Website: ulta-beauty
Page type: customer-info-address
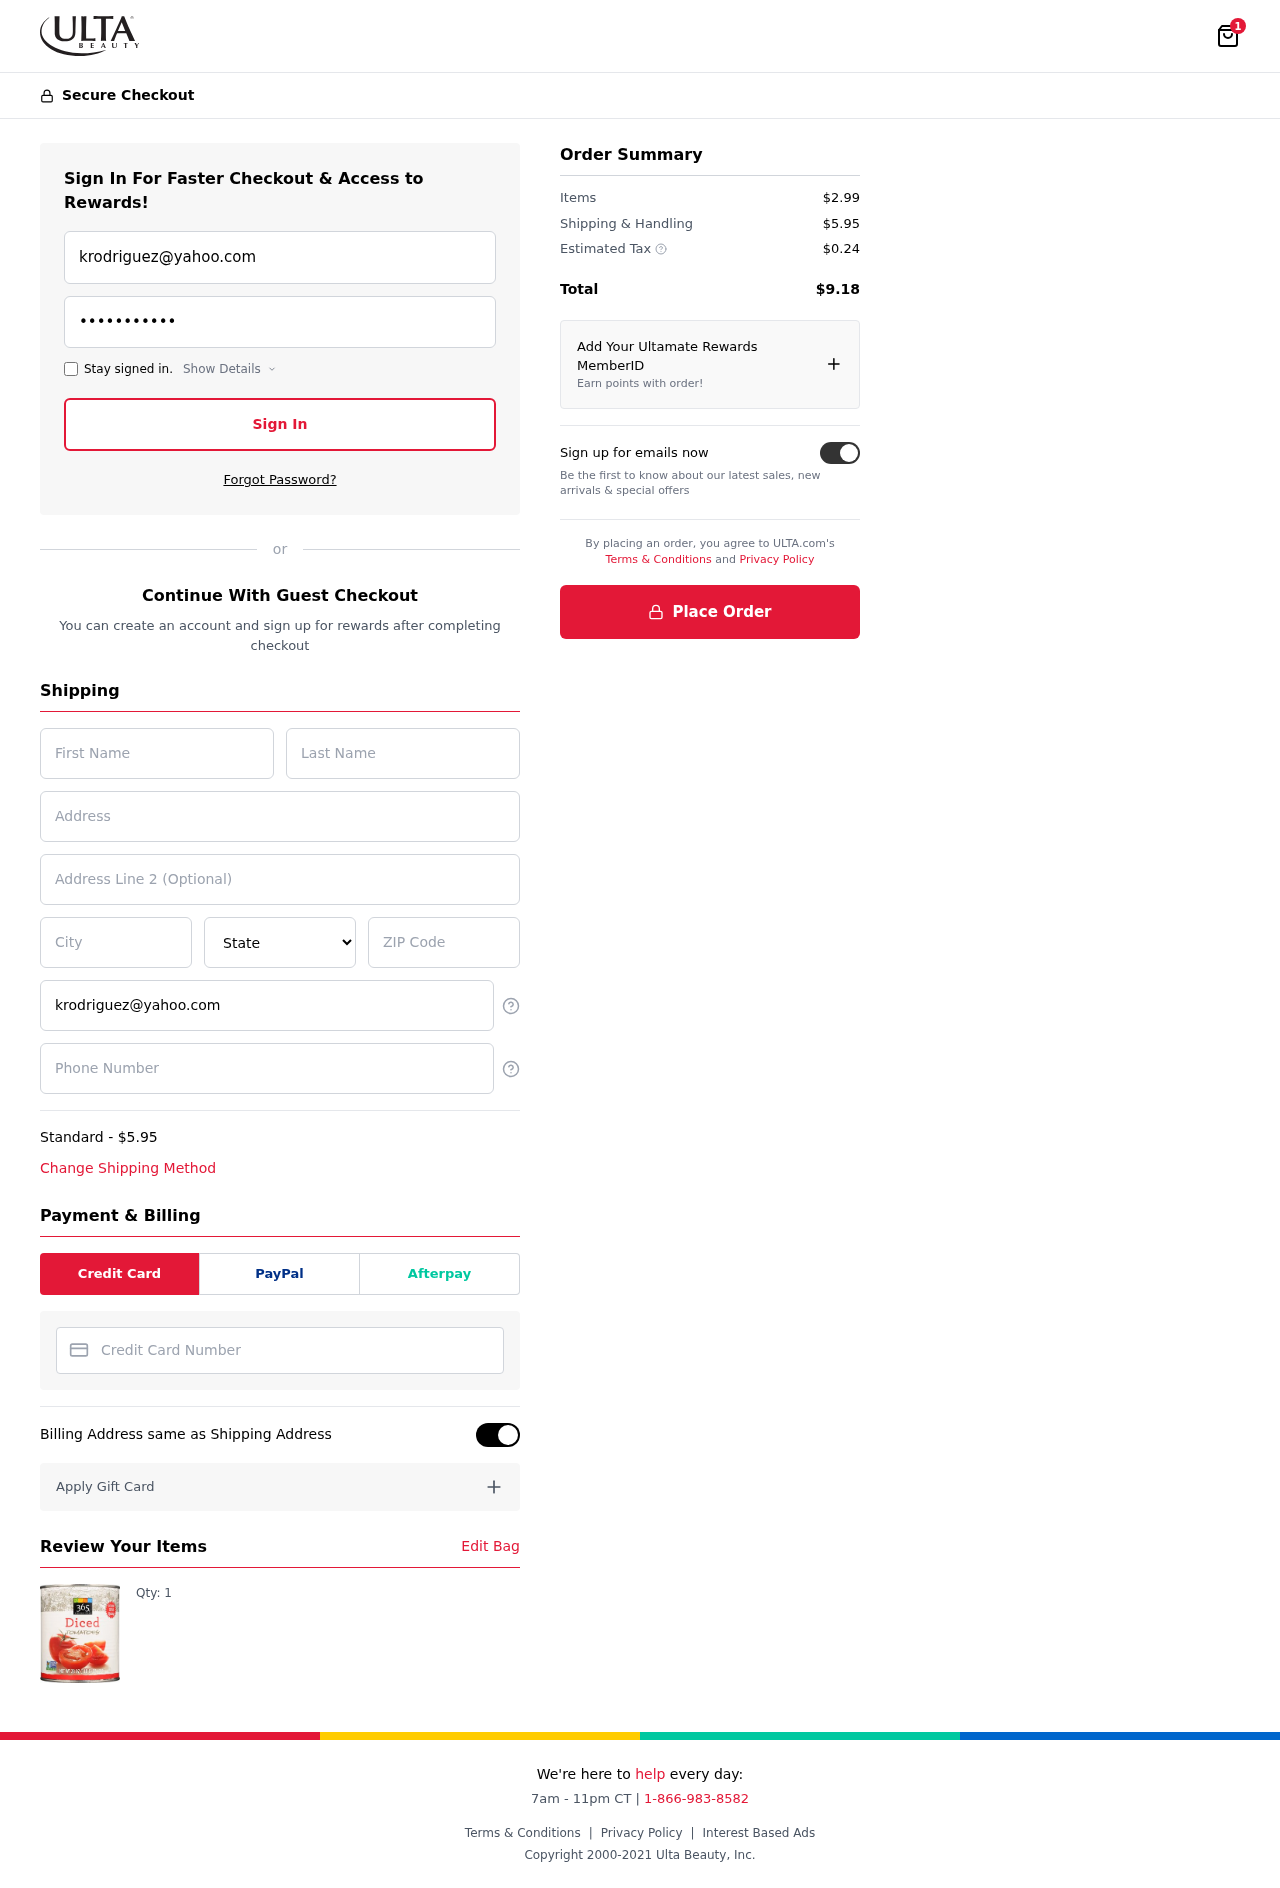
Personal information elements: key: PII_CARD_NUMBER
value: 4392 0624 4446 5312
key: PII_CITY
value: Lake Belindaport
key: PII_EMAIL
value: krodriguez@yahoo.com
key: PII_FIRSTNAME
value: Kristin
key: PII_LASTNAME
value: Rodriguez
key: PII_PHONE
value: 3646473406
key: PII_POSTCODE
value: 83231
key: PII_STATE
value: Montana
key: PII_STREET
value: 408 Hoffman Court Apt. 880
Product elements: key: PRODUCT1_QUANTITY
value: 1
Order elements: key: ORDER_NUM_ITEMS
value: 1
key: ORDER_SHIPPING_COST
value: $5.95
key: ORDER_ITEMS_TOTAL
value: $2.99
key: ORDER_SHIPPING_COST2
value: $5.95
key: ORDER_TAX
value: $0.24
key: ORDER_TOTAL
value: $9.18